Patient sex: M
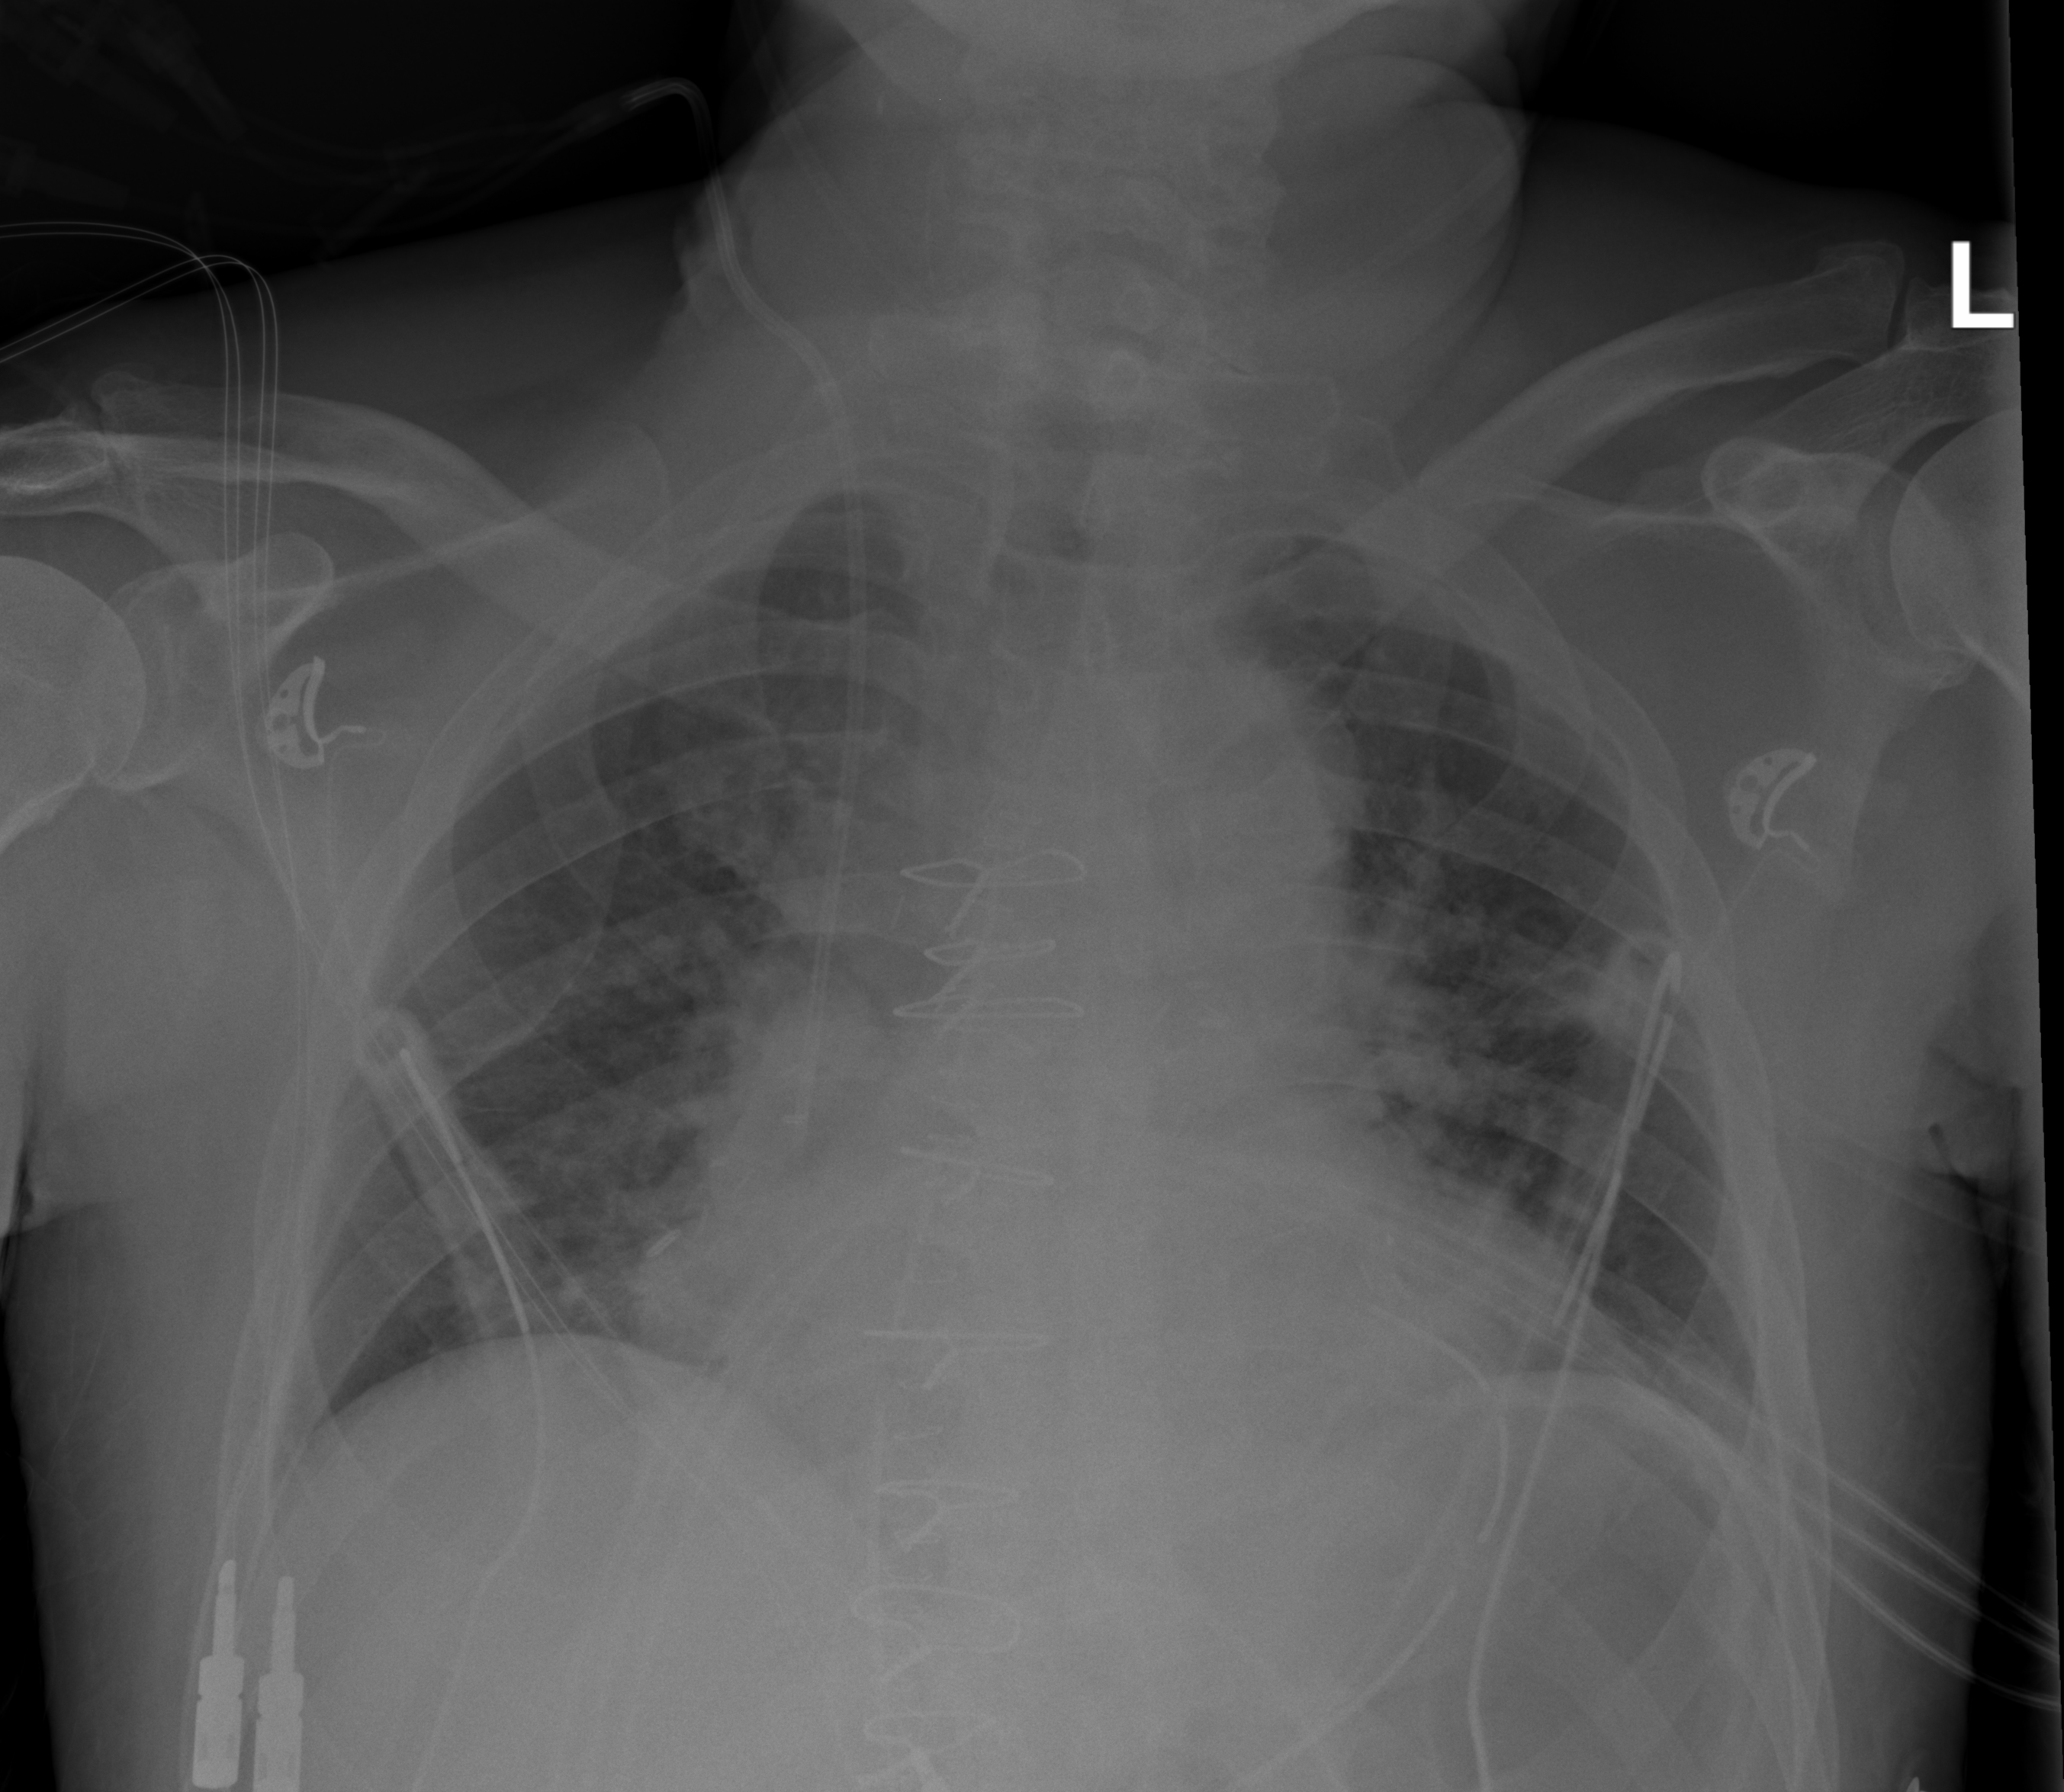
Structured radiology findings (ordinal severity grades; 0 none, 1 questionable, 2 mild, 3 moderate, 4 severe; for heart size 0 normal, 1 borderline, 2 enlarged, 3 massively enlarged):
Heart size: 2
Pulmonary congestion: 1
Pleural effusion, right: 0
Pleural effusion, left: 0
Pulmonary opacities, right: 0
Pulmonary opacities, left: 0
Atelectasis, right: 2
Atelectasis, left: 0